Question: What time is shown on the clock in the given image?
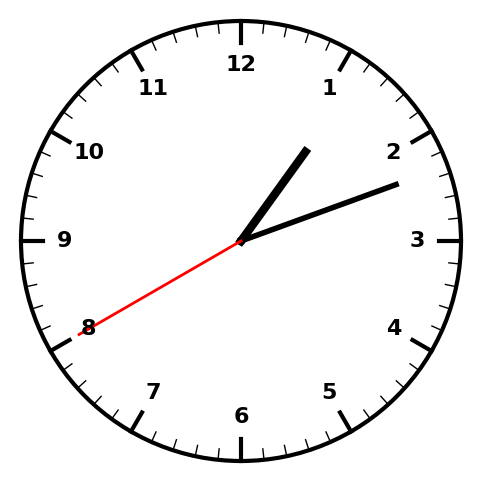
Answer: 01:11:40